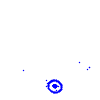
Particle: electron